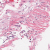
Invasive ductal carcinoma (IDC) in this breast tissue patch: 0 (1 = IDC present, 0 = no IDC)